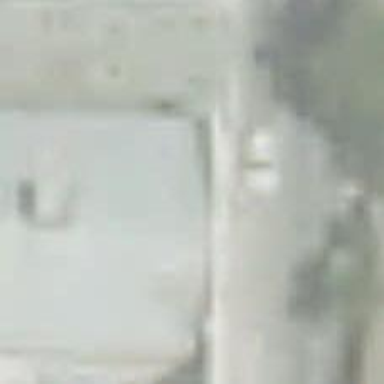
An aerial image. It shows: Car repair shop.